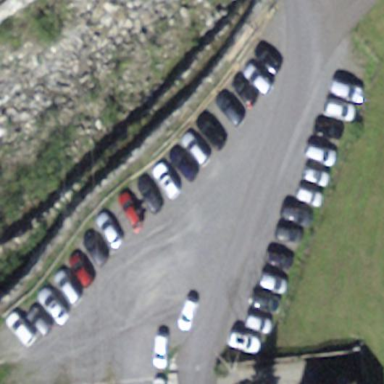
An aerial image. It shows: Parking area with surface.